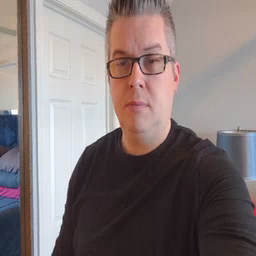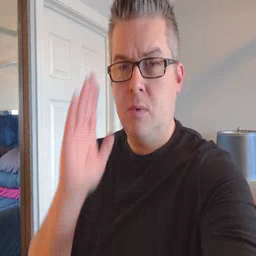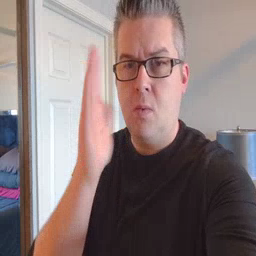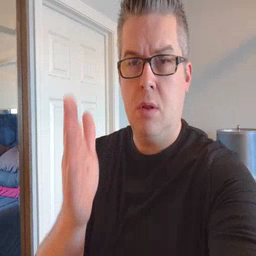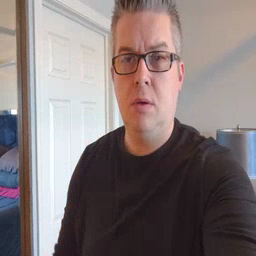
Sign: will